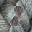
Label: 8